Question: I've asked this question before and got a solution but as I work my way into it, I found out that the solution wasn't the best (the suggestion was to set both into display:table-cell)
As I add in divs within, the height changes and the layout gets out of hand.
what I want is really simple, something like the image shown

I want the textured BG to stretch all the way, as tall as how the page would be (so as the content varies the textured bg would follow)
So I made something such as
'''
<body>
<div id="page">
<div id="sidecolumn">
<div id="sidebar"></div>
</div>
<div id="maincolumn">
<div id="content"></div>
</div>
</div>
</body>
'''
by setting all the divs and body style to have height:100%; but the problem is that as my content stretches beyond the page limits (a scroll bar appears) the textured BG doesn't flow over, it just stop at where it was. Say the screen is of 800px tall, if the content goes beyond and reaches 1000px, the textured bg stops at 800px.
As I tried what was recommended for me by using display:table-cell, the textured bg flows with the content, but I can't add in my side bar because when I do, there will be a blank space above the content div. Any suggestion on how I should handle this problem?
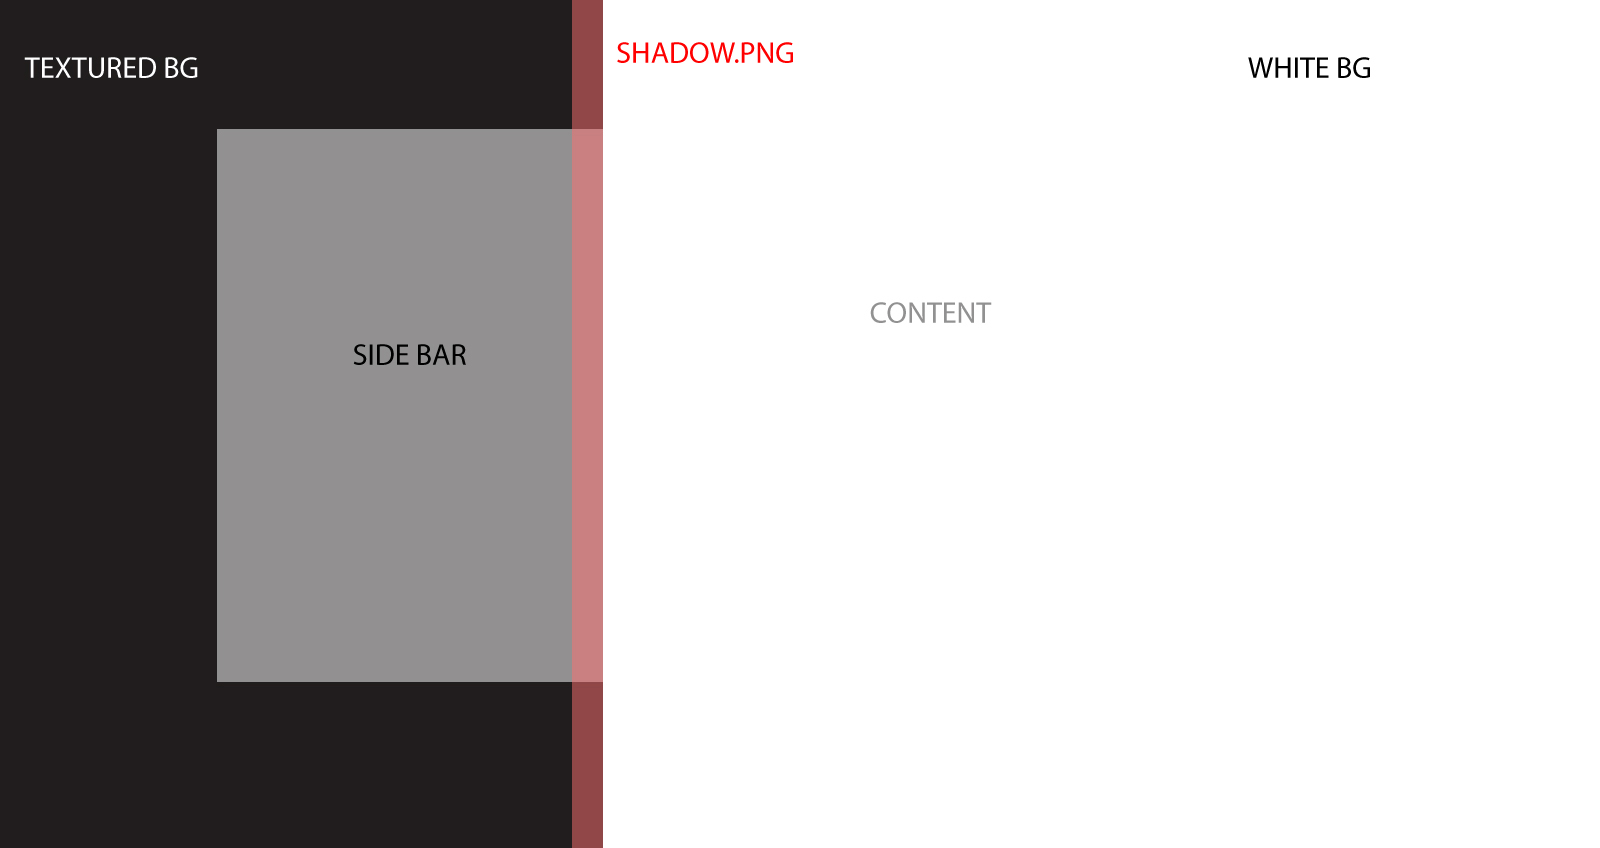
Answer: EDIT: Using Xun Yang's approach would work. It's just, as he put it himself, unconventional ;)
The fiddle: <URL>
'''
html, body {
height: 100%:
padding: 0;
margin: 0;
}
#page {
background: #444444;
min-height: 100%;
height:auto !important;
height:100%;
overflow: hidden !important;
background: url("http://upload.wikimedia.org/wikipedia/commons/3/3e/Social_icons-google-22x22.png?uselang=de") repeat;
}
#sidecolumn {
width: 45%;
padding-left: 5%;
padding-top: 5%;
padding-bottom: 5%;
float: left;
}
#sidebar {
background: #ddd;
}
#maincolumn {
padding: 5%;
width: 40%;
float: right;
background: #AA9933;
height: 100%:
}
#content {
background: #ddd;
}
'''